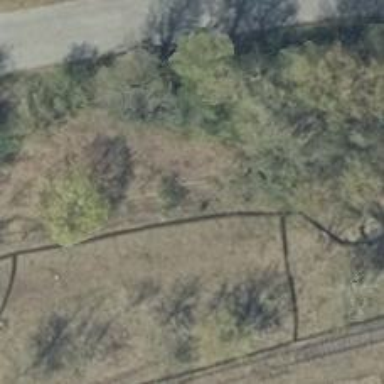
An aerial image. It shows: Abandoned railway spur.